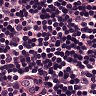
Metastatic tissue present: no